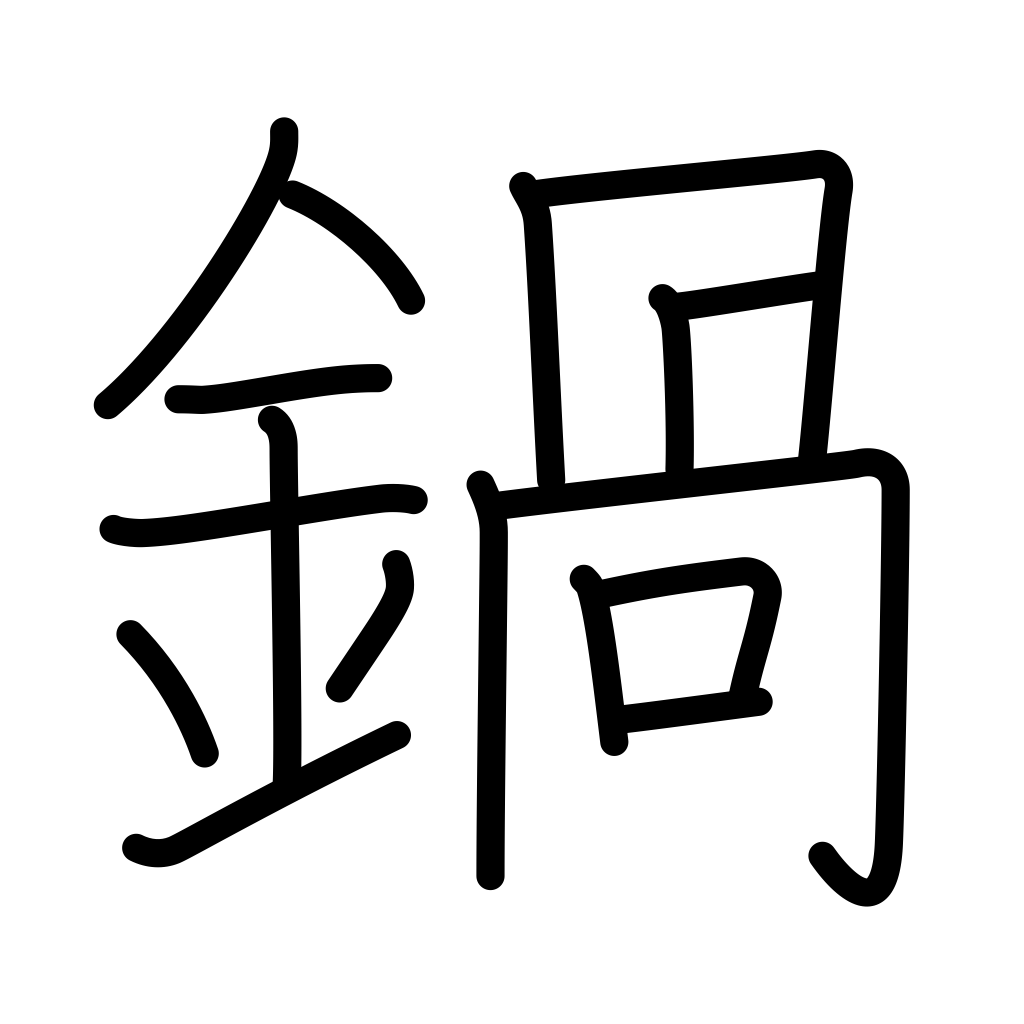
Meaning: pot, pan, kettle